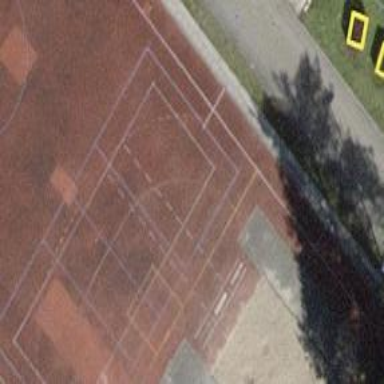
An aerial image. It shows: Track designed for athletics with focus on long jump activities.